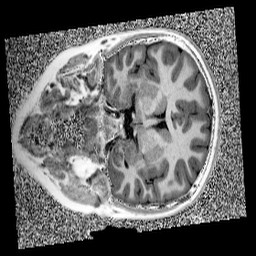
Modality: UNIT1
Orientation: coronal
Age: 10
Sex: female
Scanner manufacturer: siemens
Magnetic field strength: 3 T
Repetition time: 4 s
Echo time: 0.00299 s